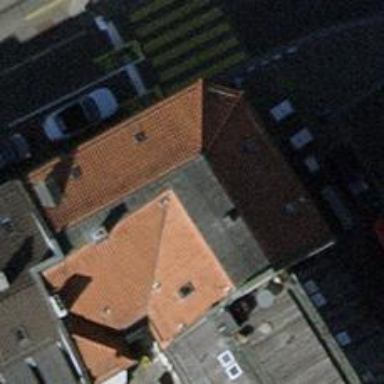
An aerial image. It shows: Restaurant.